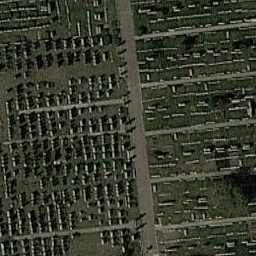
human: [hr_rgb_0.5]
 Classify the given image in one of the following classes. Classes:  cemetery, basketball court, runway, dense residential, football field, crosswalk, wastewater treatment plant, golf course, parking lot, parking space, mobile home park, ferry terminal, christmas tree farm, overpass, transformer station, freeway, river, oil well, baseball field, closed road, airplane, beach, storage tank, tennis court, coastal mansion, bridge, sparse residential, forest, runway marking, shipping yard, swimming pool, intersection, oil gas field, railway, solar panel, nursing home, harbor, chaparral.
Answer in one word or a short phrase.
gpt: cemetery